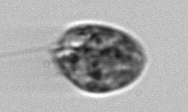
Label: Prorocentrum